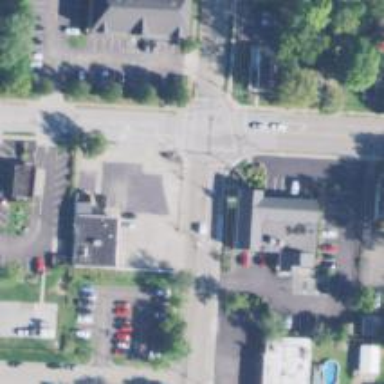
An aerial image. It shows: Marked crossing on asphalt footway.